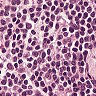
Metastatic tissue present: no